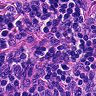
Metastatic tissue present: no